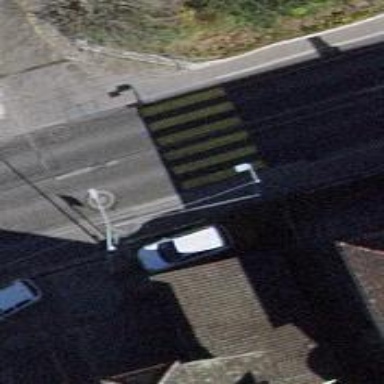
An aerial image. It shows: Marked crossing on the road.